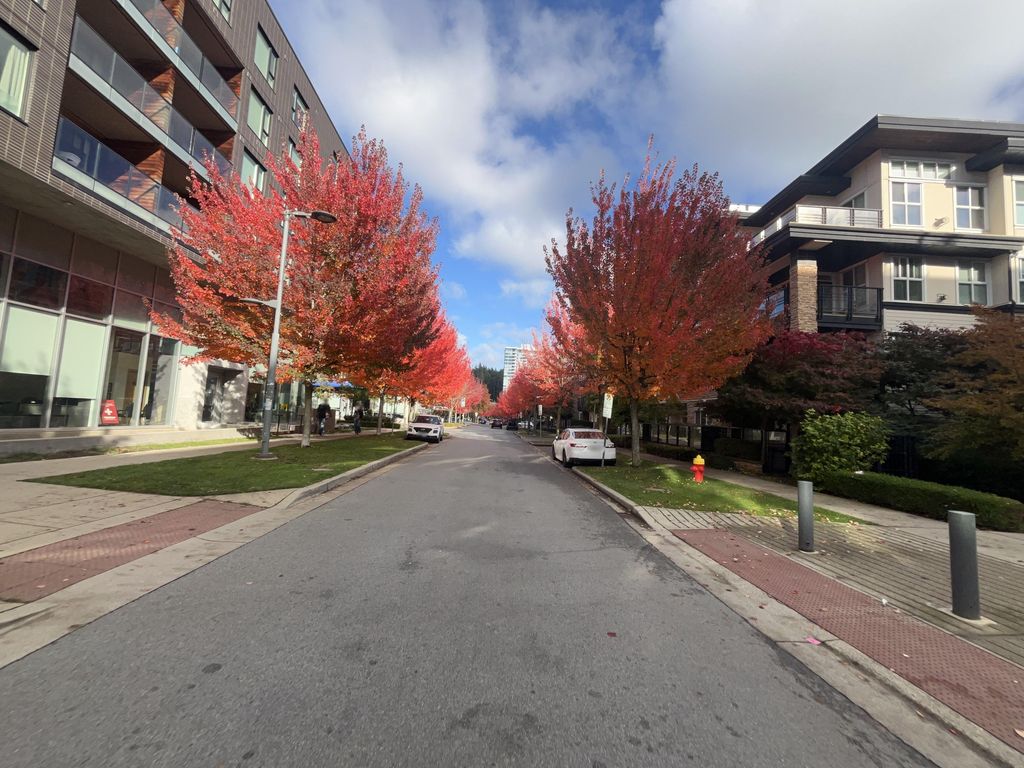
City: vancouver